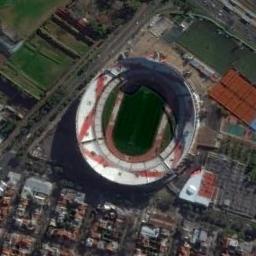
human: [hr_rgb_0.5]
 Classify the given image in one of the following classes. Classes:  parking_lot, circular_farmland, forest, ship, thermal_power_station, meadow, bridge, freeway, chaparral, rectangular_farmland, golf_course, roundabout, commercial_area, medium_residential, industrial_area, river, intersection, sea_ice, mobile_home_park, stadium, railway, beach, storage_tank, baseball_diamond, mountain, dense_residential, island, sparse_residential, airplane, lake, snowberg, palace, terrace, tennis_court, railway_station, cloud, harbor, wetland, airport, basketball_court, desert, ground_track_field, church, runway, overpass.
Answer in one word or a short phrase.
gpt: stadium